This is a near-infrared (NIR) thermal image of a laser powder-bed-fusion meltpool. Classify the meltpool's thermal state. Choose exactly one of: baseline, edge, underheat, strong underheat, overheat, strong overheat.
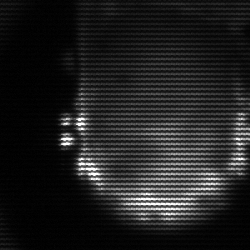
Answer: baseline